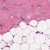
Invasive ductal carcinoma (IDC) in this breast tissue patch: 0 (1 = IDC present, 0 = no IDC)